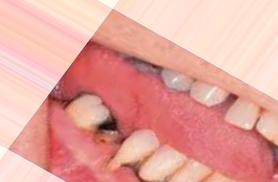
Condition: Tooth Discoloration